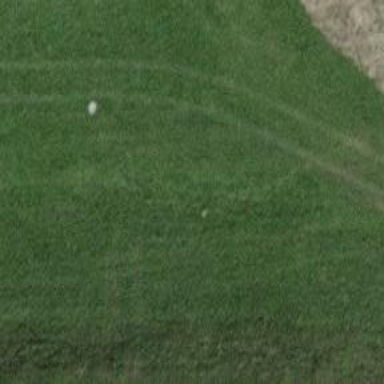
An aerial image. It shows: Grass track with Grade 4 tracktype.